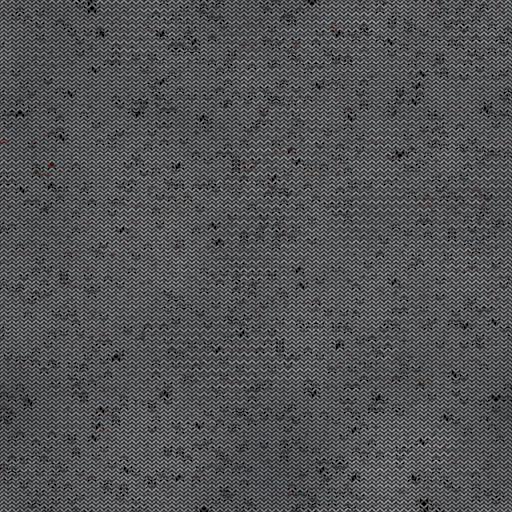
Tags: chainmail clothing fabric knight medival metal